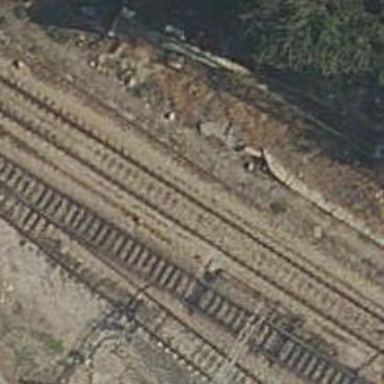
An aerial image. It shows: Railway track with contact lines for electrification.